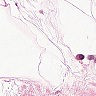
Metastatic tissue present: no